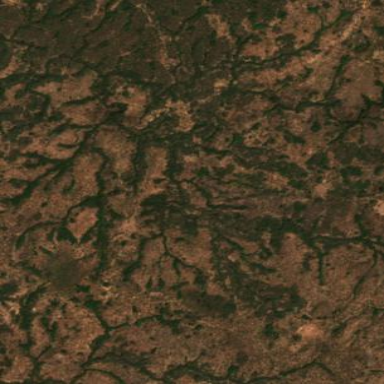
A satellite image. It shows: Forest area.